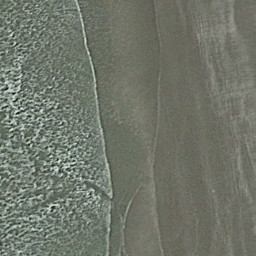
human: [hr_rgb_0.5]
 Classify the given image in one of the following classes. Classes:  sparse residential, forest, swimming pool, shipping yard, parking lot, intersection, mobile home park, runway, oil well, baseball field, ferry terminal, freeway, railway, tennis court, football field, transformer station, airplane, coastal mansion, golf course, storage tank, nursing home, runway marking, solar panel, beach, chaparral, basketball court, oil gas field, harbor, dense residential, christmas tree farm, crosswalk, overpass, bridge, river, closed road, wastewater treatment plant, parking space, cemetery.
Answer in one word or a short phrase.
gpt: beach